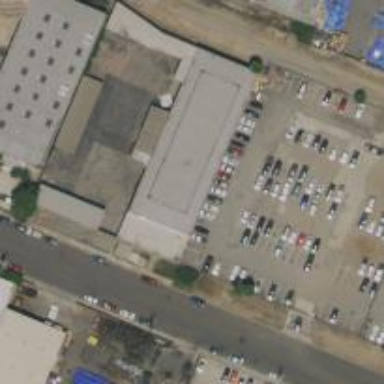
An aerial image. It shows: Warehouse.